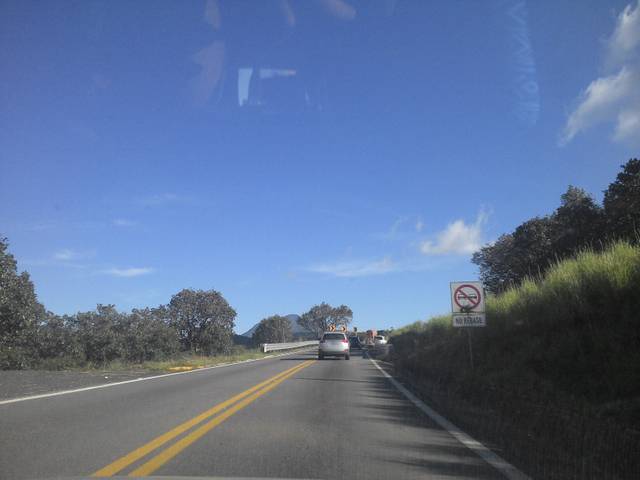
Region: Mexico
Coordinates: 21.226, -104.817